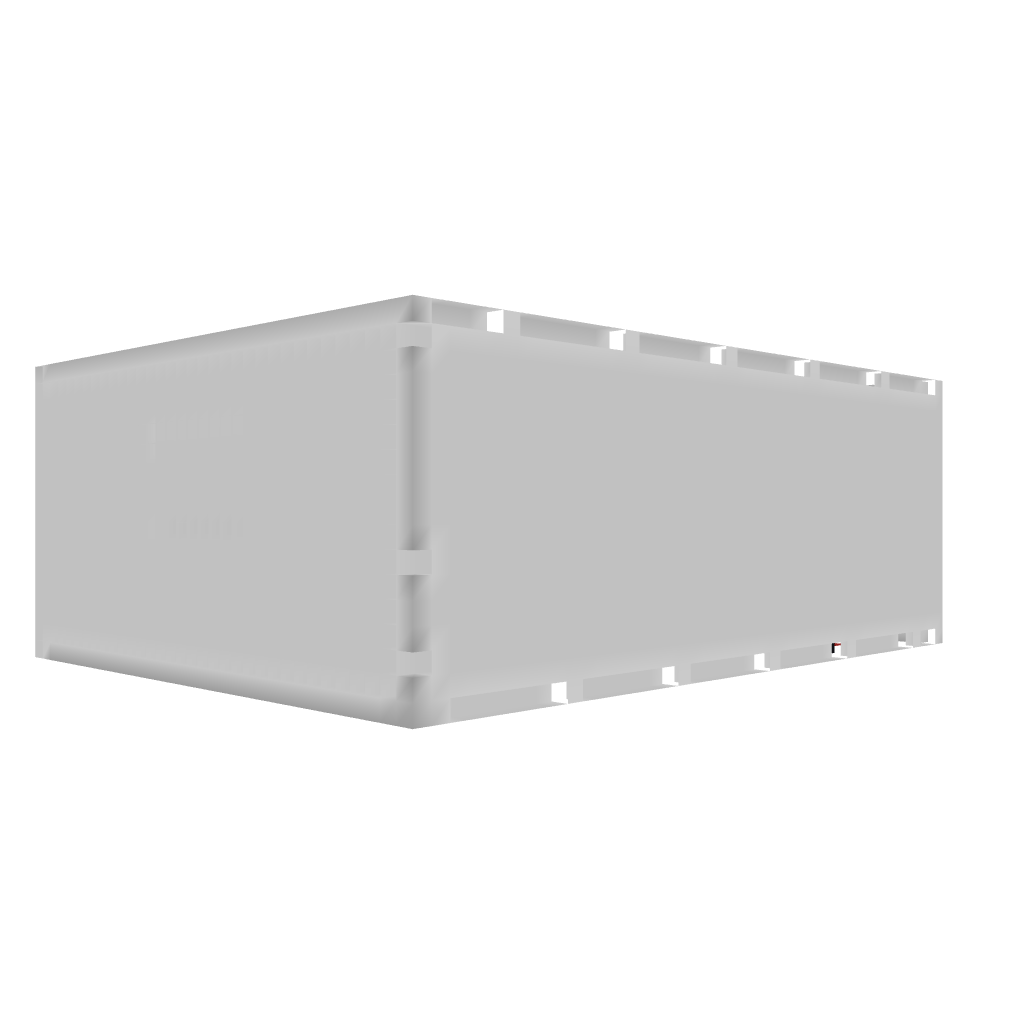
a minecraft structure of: PVP/Adventure Lobby V. 2 (alpha)